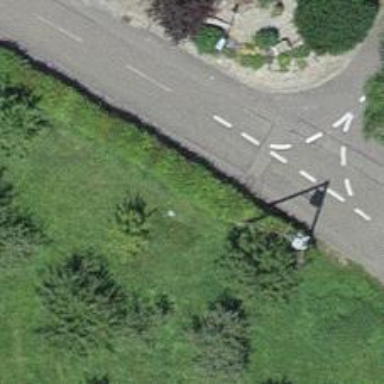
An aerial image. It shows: Hedge acting as barrier.